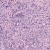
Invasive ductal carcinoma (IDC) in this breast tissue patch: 1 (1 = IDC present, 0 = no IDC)